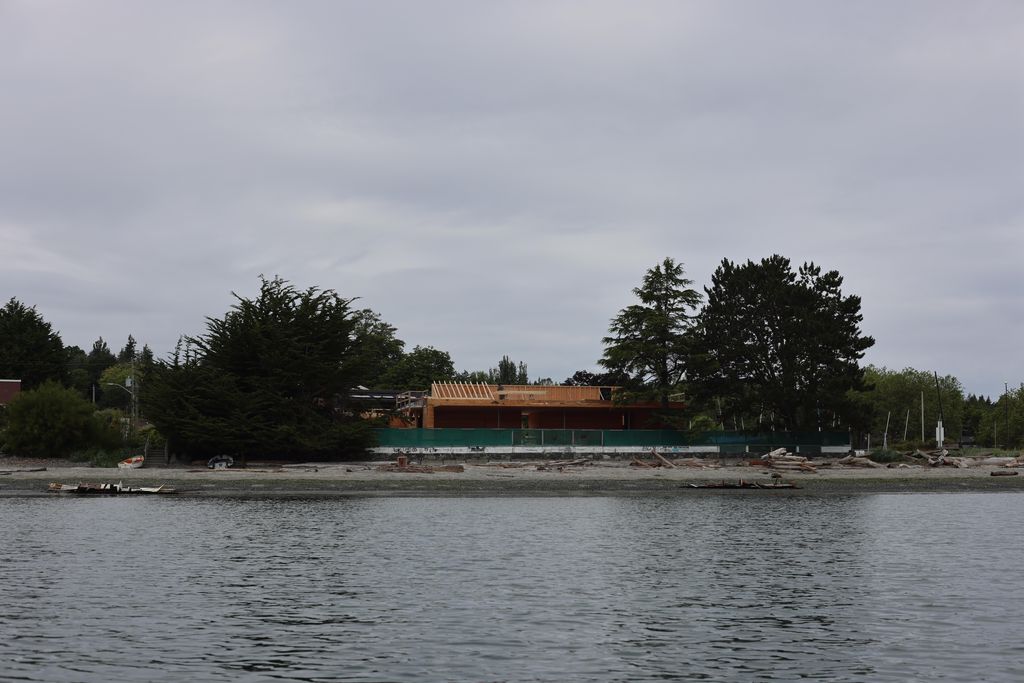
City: victoria